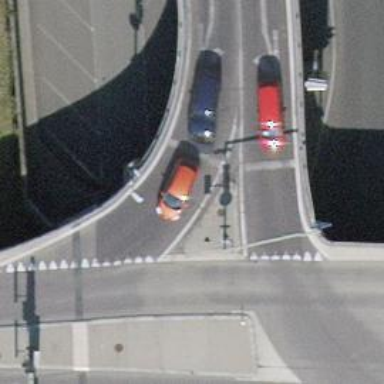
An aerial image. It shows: Road with traffic signals.